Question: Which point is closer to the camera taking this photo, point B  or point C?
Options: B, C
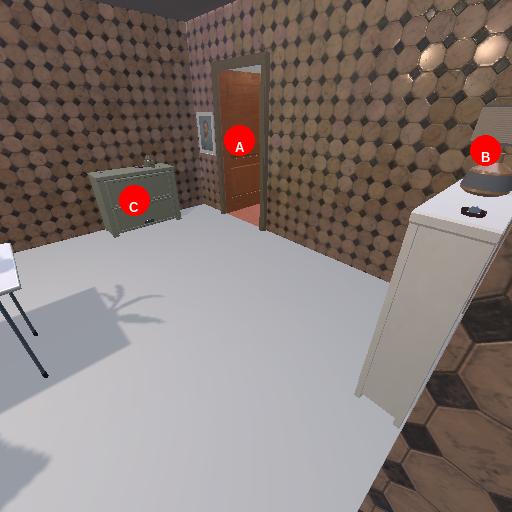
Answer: B